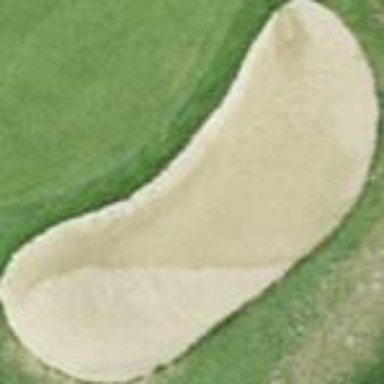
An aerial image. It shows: Sand bunker on golf course.